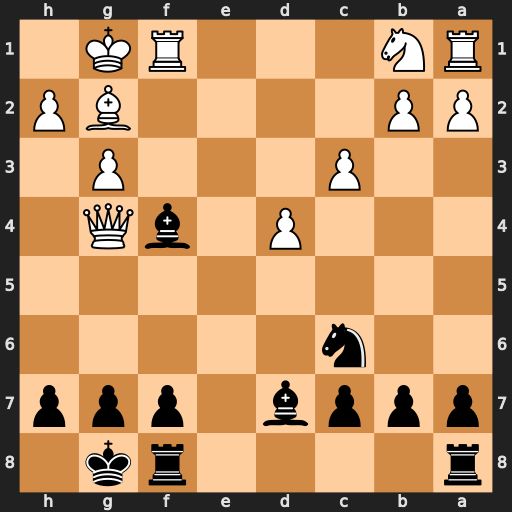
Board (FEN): r4rk1/pppb1ppp/2n5/8/3P1bQ1/2P3P1/PP4BP/RN3RK1
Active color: b
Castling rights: -
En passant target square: -
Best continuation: Be3+ Kh1 Bxg4